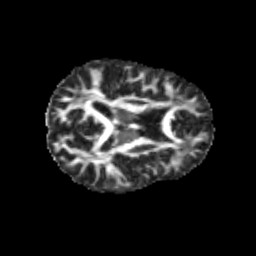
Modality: FA
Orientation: axial
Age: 12
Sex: male
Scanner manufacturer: siemens
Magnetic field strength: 3 T
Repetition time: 3.8 s
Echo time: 0.07 s